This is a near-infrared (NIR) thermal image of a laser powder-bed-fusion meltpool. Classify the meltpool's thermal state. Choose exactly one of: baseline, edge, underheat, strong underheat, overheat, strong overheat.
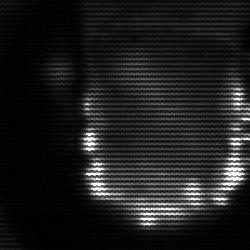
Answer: baseline